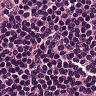
Metastatic tissue present: no